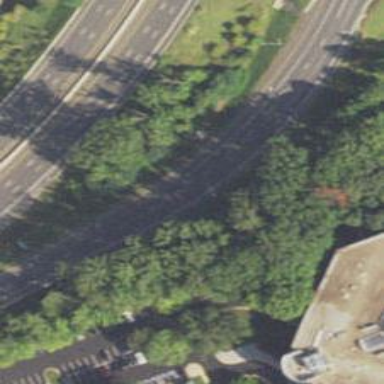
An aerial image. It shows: Motorway link.